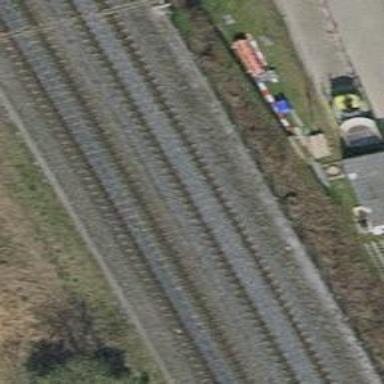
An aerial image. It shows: Railway track with contact line for electrification.